Here is the time-frequency (STFT) view of a rotor kit's vibration measurement. Based on the visible evidence, which rotor condition applies: normal, misalignment, unbalance, looseness?
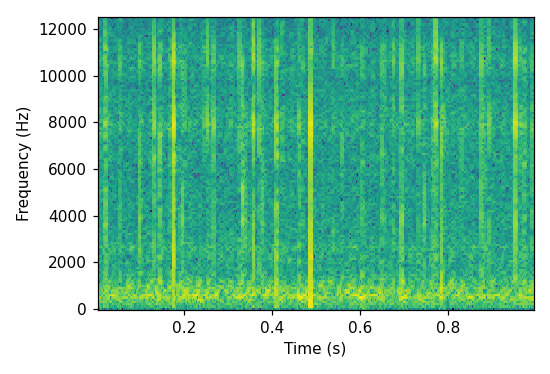
Answer: normal